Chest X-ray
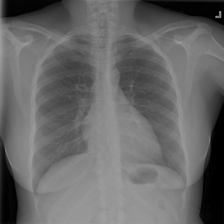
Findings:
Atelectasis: negative
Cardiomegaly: negative
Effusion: negative
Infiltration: negative
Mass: negative
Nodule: negative
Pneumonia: negative
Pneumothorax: negative
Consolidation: negative
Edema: negative
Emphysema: negative
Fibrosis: negative
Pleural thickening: negative
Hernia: negative